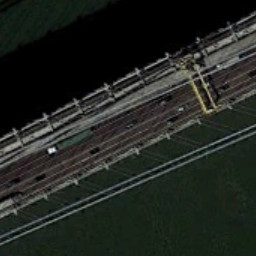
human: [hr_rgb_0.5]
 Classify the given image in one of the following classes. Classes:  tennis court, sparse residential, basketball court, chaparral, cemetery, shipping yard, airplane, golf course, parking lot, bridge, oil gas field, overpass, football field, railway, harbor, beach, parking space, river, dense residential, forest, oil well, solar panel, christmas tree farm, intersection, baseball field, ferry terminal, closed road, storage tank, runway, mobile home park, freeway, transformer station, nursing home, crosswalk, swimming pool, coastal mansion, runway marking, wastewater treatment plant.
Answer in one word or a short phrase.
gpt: bridge